Question: as I recently found out, it's hard to start a Java process with administrative rights from code, so I decided to make a separate startup or calling program, written in C#. The C# program has the rights to run as an administrator, but how can I call the jar to run as one, though?
The program it's calling requires admin rights to set and retrieve values from the registry, which are its settings, and as I can't start the program as an admin in Java, I need to do so in C# (I chose C# over VB, because I used to code in VB, but don't like the syntax anymore). This is how far I've gotten so far, but I still get an error output in the console:
'''
static void Main(string[] args)
{
Console.Title = "Universal Android Toolkit Bootup...";
Console.ForegroundColor = ConsoleColor.Green;
try
{
Process pr = new Process();
String uat = Environment.CurrentDirectory + "/com.m4gkbeatz.Java.AndroidToolkit.jar";
pr.StartInfo.Arguments = "-jar " + uat;
pr.StartInfo.FileName = "java";
pr.StartInfo.CreateNoWindow = true;
pr.StartInfo.ErrorDialog = true;
pr.StartInfo.RedirectStandardOutput = true;
pr.StartInfo.RedirectStandardError = true;
pr.StartInfo.UserName = "admin";
pr.StartInfo.UseShellExecute = false;
StreamReader str;
pr.Start();
str = pr.StandardOutput;
while (!pr.HasExited)
{
Console.WriteLine(str.ReadLine());
}
}
catch (Exception ex)
{
Console.ForegroundColor = ConsoleColor.Red;
Console.WriteLine("There was an error while attempting to execute Universal Android Toolkit");
Console.WriteLine(ex.ToString());
error = ex.ToString();
Console.WriteLine("
");
Console.WriteLine("Please try again.
Press ENTER to continue...");
Console.Read();
ErrorMenu();
}
}
'''
Edit: This is the console's output:

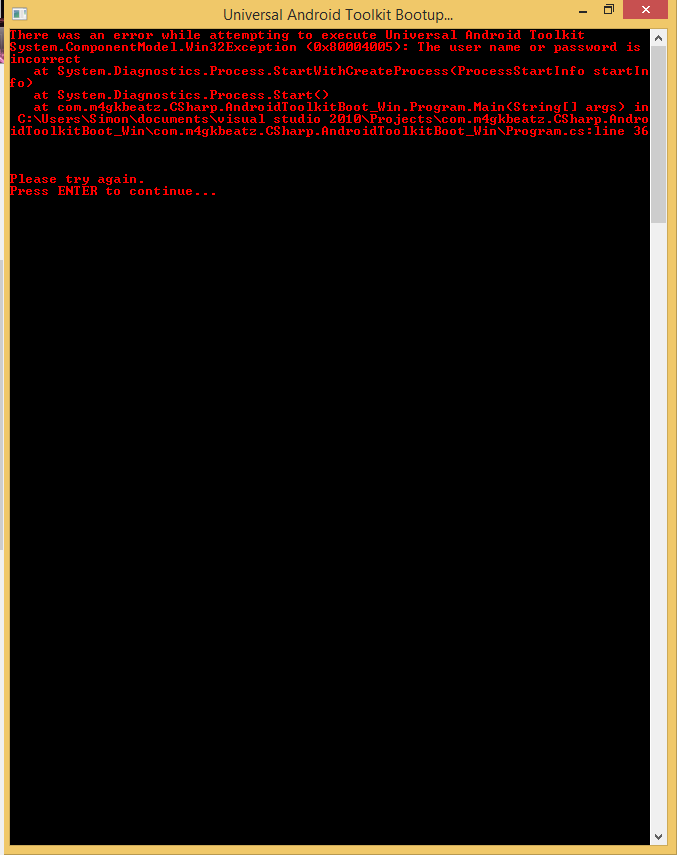
Answer: As error indicates "bad username/password"...
you're setting 'pr.StartInfo.UserName' but not 'pr.StartInfo.Password'